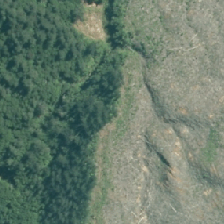
Land cover: broadleaved_indigenous_hardwood